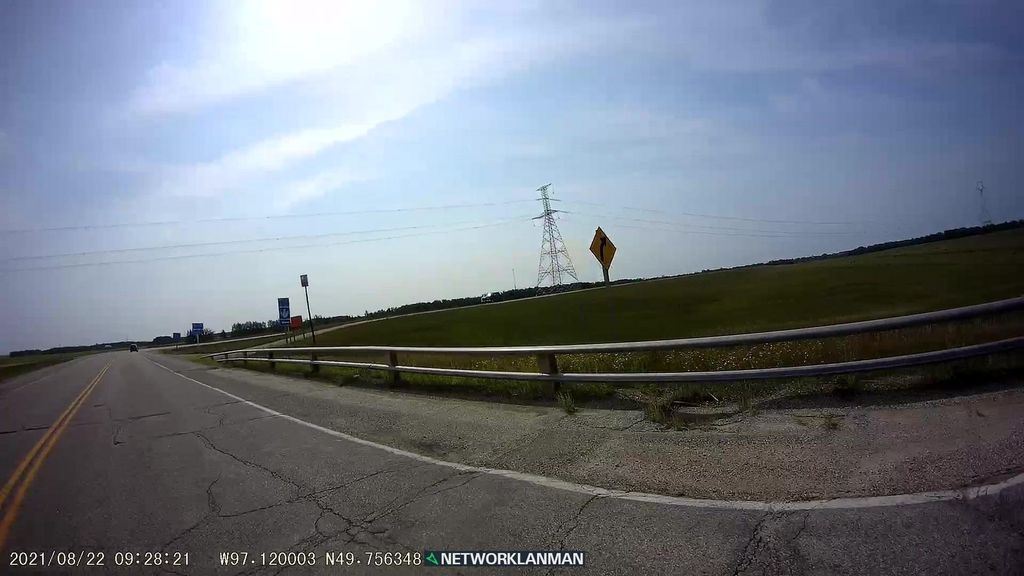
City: winnipeg